Here is the raw accelerometer signal from a rotor rig, plotted against time. Based on the visible evidence, which rotor condition applies: normal, misalignment, unbalance, looseness?
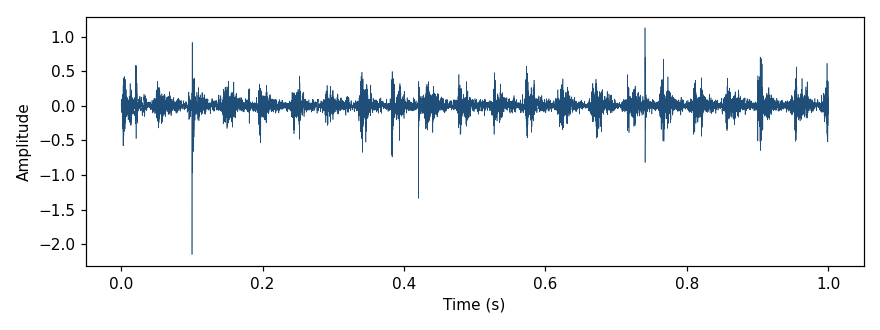
Answer: looseness